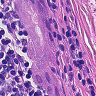
Metastatic tissue present: yes